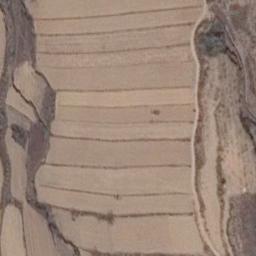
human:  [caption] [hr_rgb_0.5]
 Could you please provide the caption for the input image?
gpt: The bare terrace is next to some trees .

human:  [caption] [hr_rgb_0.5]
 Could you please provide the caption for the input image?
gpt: There are many plants on the terrace .

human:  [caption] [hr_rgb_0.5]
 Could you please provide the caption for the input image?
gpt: There was a little weed around the terraces .

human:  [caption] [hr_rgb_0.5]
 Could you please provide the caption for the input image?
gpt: A large patch of brown terraces .

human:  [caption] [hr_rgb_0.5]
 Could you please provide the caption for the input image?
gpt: There are some yellow terraces arranged neatly .